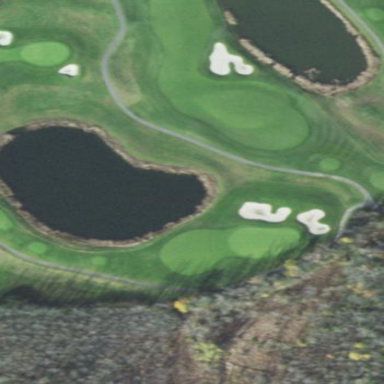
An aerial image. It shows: Water hazard on golf course. The hazard is natural water feature.